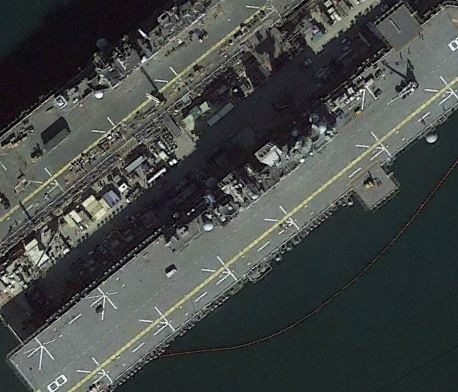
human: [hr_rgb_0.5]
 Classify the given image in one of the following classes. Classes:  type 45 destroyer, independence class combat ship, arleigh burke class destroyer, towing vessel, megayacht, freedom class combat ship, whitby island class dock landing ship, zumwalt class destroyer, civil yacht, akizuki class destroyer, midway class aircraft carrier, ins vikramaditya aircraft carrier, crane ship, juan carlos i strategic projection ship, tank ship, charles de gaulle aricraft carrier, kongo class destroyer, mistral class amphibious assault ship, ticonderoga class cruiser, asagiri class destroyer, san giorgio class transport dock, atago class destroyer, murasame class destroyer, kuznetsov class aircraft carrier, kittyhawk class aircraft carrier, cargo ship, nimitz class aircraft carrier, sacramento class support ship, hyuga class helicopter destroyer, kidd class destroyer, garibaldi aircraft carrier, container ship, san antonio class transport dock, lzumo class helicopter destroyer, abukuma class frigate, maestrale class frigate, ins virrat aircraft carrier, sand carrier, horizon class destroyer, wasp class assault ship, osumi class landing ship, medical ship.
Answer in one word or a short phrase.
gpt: Wasp class assault ship